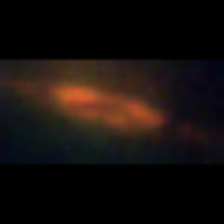
Taxon: Pennate
Group: Diatoms